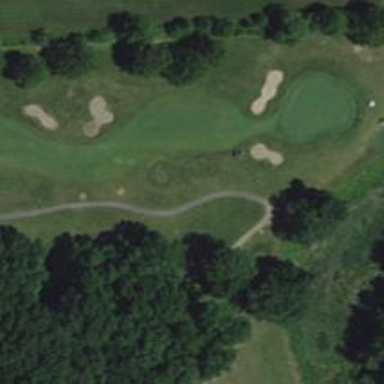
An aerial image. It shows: Path designated for golf carts.